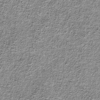
Label: not_dusty